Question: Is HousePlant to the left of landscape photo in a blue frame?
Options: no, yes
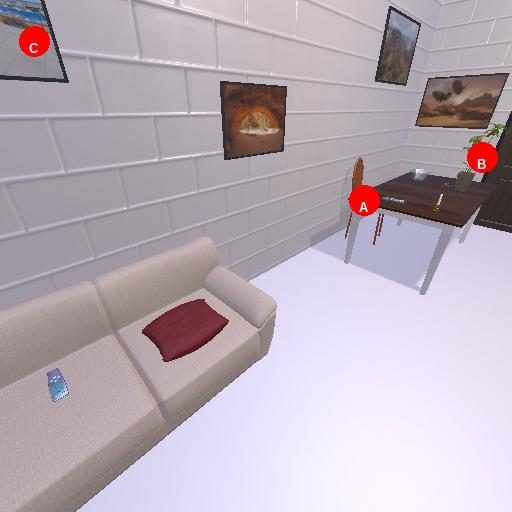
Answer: no